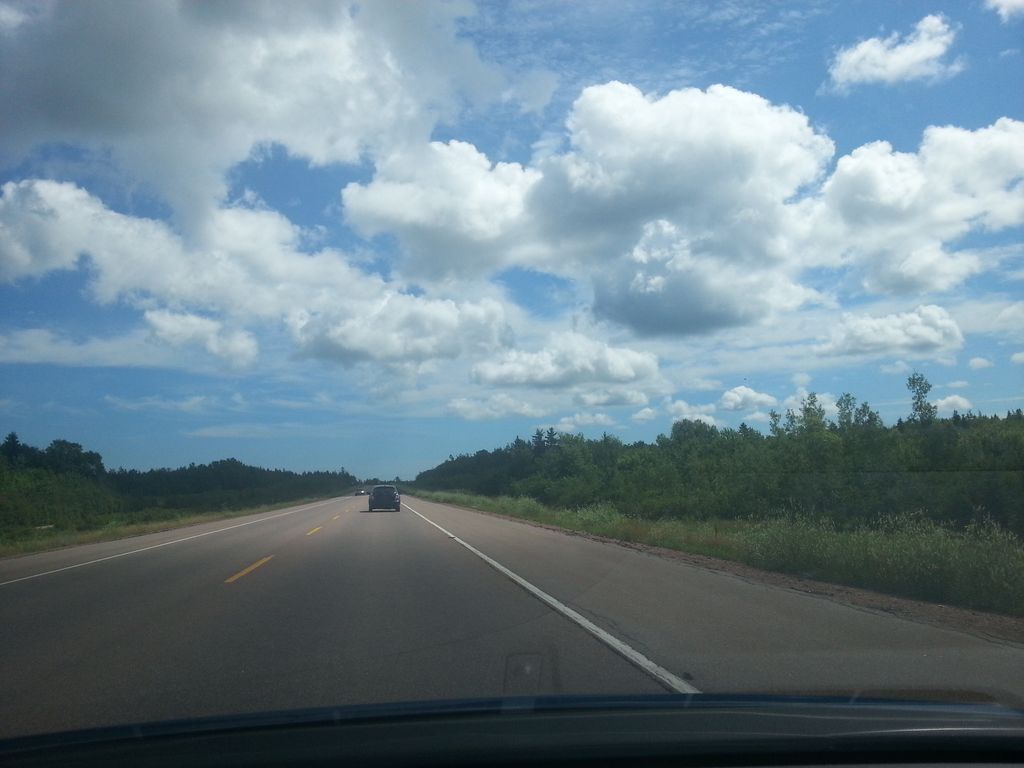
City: charlottetown